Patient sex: F
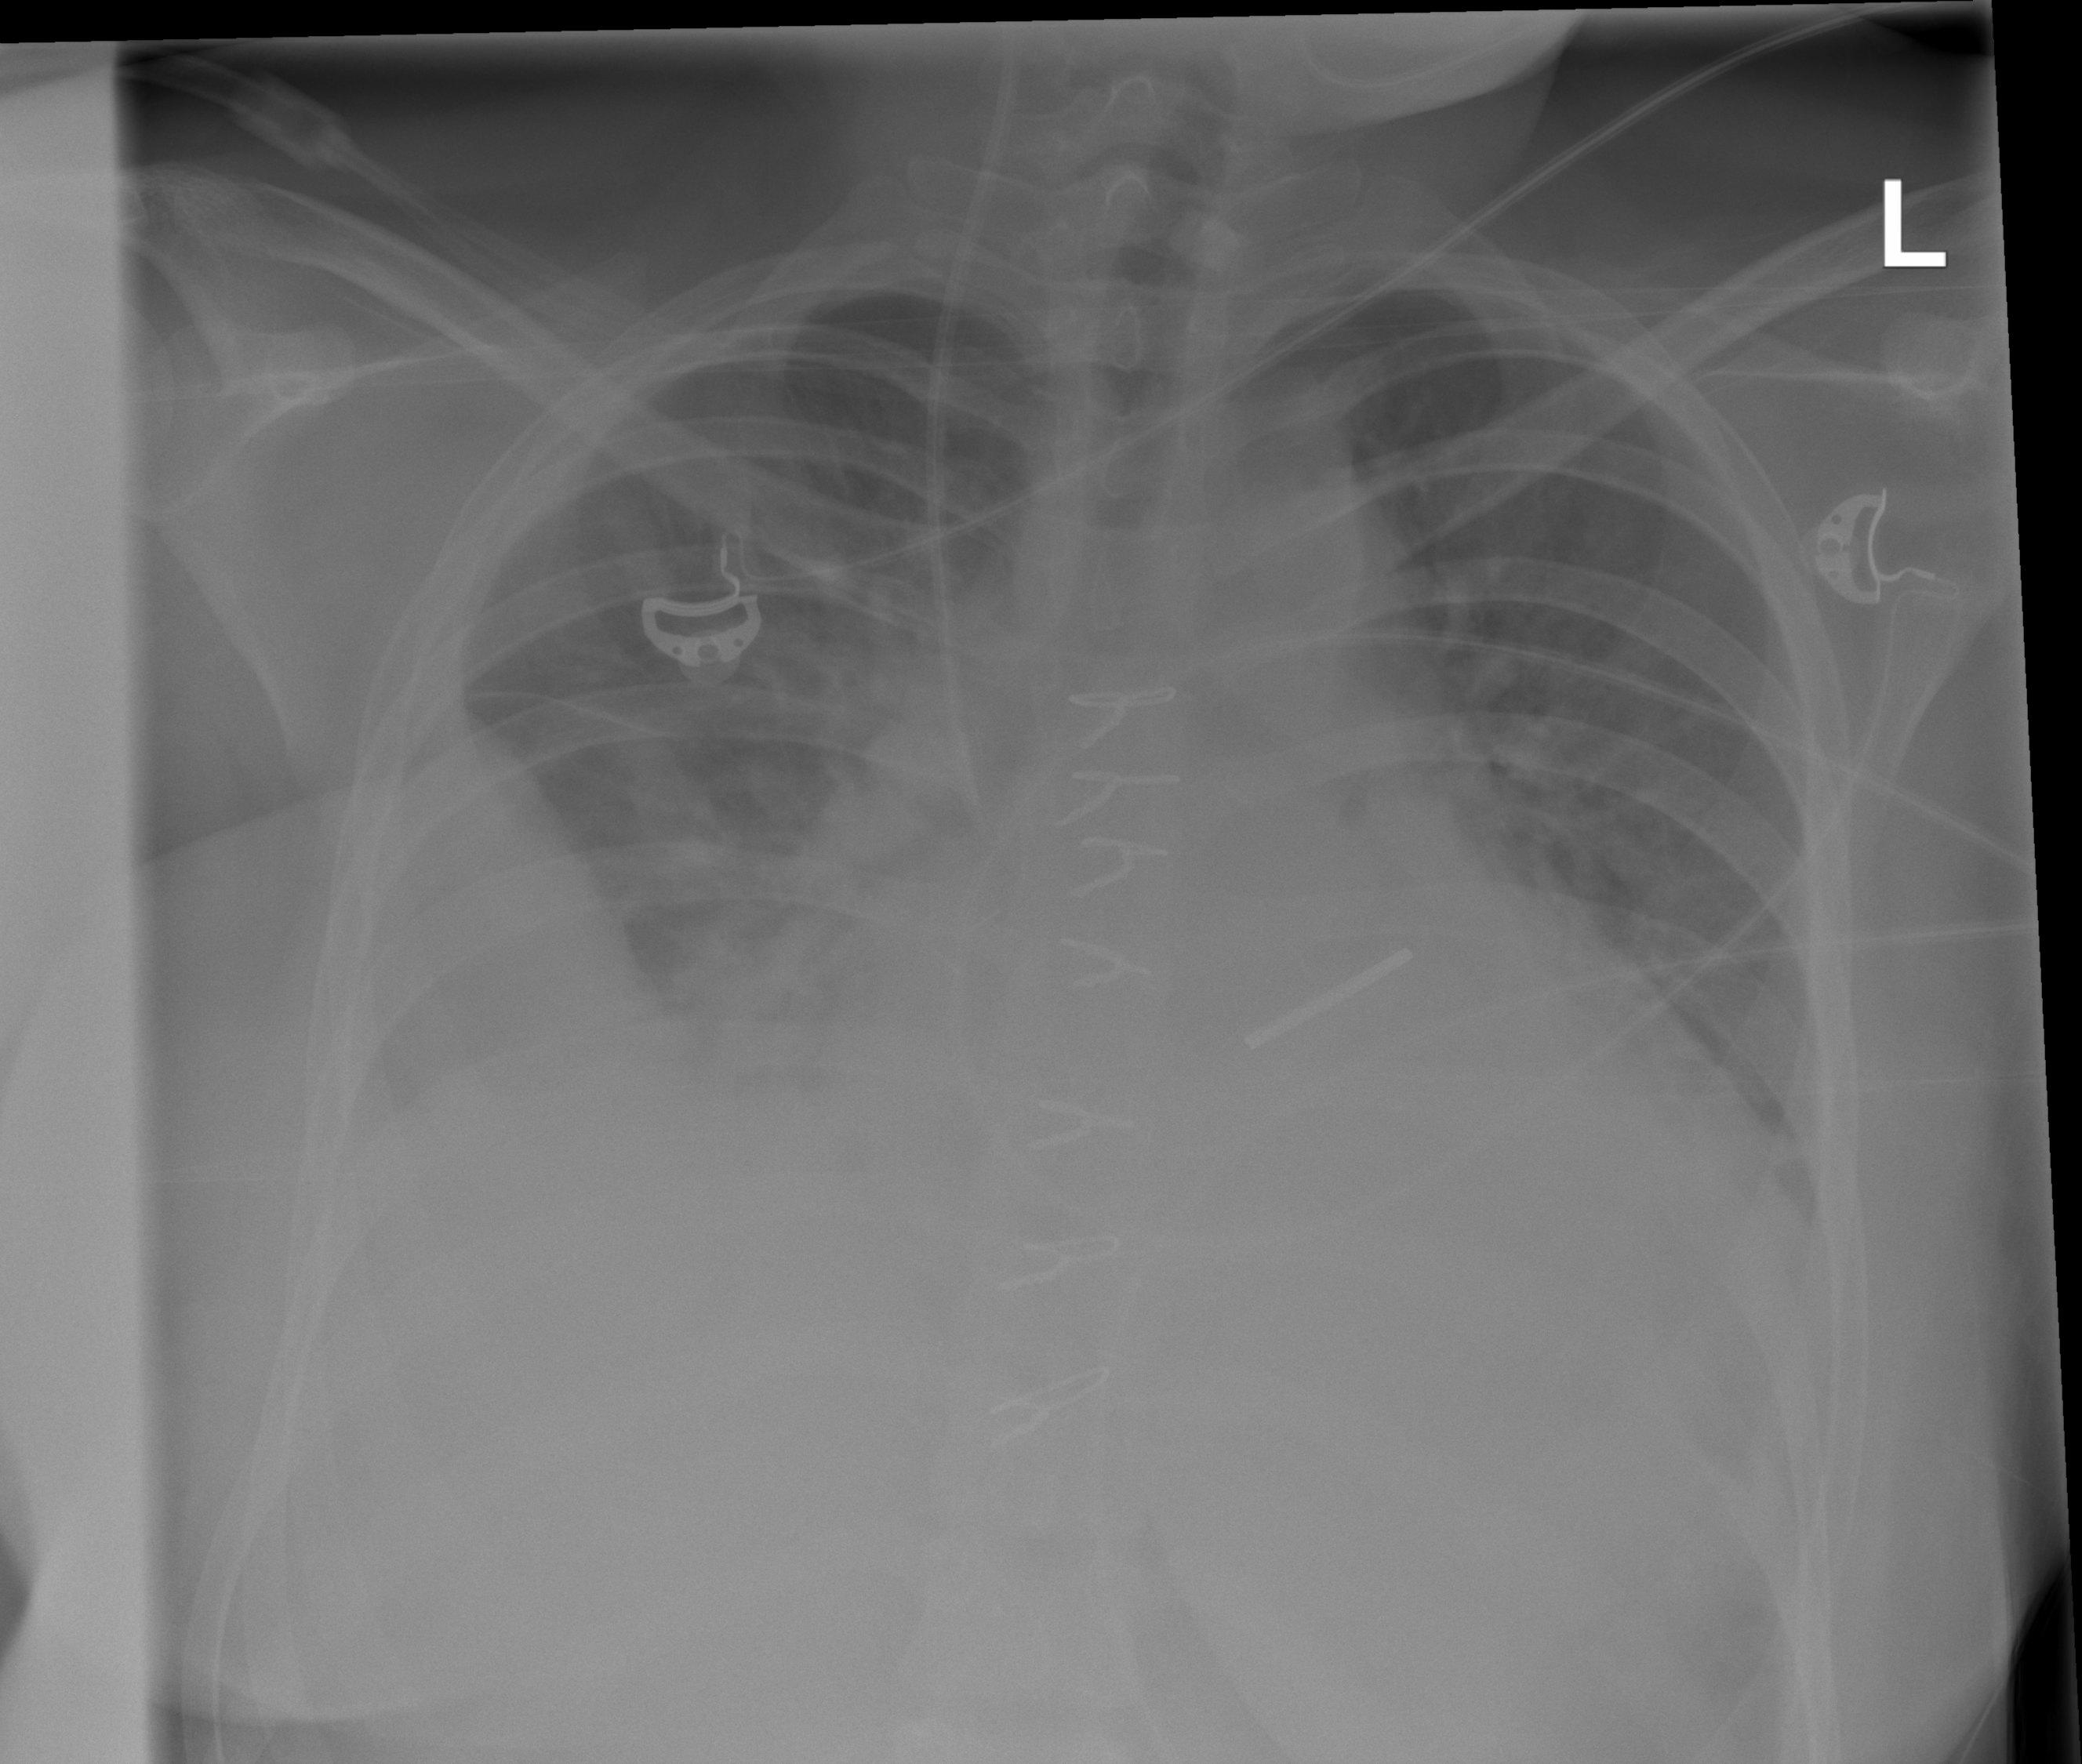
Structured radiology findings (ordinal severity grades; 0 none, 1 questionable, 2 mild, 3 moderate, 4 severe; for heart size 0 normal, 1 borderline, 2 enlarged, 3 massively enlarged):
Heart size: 2
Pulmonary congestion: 2
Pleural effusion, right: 1
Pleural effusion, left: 0
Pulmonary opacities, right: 1
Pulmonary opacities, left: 0
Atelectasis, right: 2
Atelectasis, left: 0